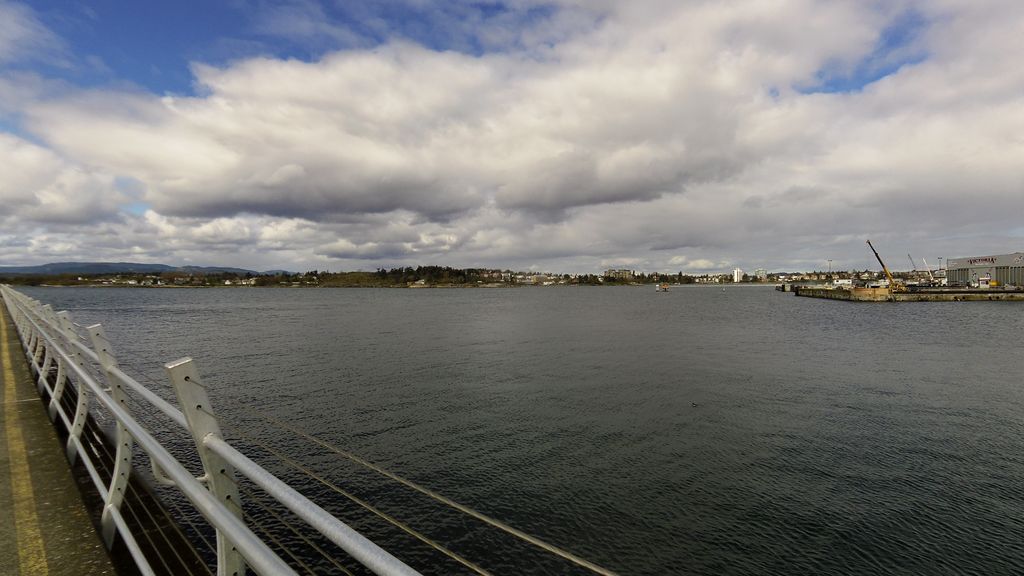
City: victoria